Question: I am writing a website in HTML and CSS. For the footer I would like to have 2 boxes for "contact" and "address" aligned, with the contact-box having 25% width and the addressbox having the rest. Somehow my divs won't line up correctly, the address-box won't vertically align with the top.
My attmept:
'''
.footer {
margin-top: 5px;
width: 100%;
border: 1px solid black;
}
.anschrift {
width: 25%;
padding: 5px;
display: inline-block;
border-right: 1px solid black;
border-bottom: 1px solid black;
vertical-align: top;
}
.kontakt {
width: 70%;
margin-left: 28%;
display: inline-block;
padding: 4px;
vertical-align: top;
}
'''
'''
<div class="footer">
<div class="anschrift">
<h2>
Anschrift:
</h2>
<h3>
Lorem ipsum...
</h3>
</div>
<div class="kontakt">
<h2>
Kontakt:
</h2>
<h3>
Lorem ipsum...
</h3>
</div>
</div>
'''

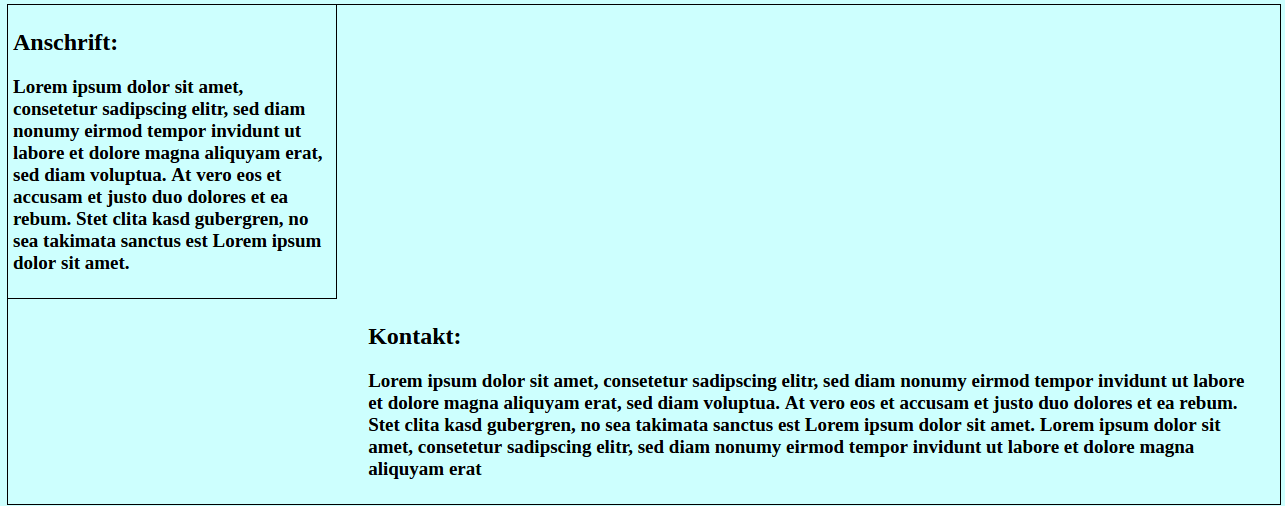
Answer: '''
.footer {
margin-top: 5px;
width: 100%;
border: 1px solid black;
}
.anschrift {
width: 25%;
padding: 5px;
display: inline-block;
border-right: 1px solid black;
border-bottom: 1px solid black;
vertical-align: top;
}
.kontakt {
width: 70%;
display: inline-block;
padding: 4px;
vertical-align: top;
float:right;
}
'''
'''
<div class="footer">
<div class="anschrift">
<h2>
Anschrift:
</h2>
<h3>
Lorem ipsum...
</h3>
</div>
<div class="kontakt">
<h2>
Kontakt:
</h2>
<h3>
Lorem ipsum...
</h3>
</div>
</div>
'''
Remove the margin left and float the div to right in '.kontakt' i.e change the code of '.kontakt' to
'''
.kontakt {
width: 70%;
display: inline-block;
padding: 4px;
vertical-align: top;
float:right;
}
'''